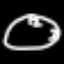
Label: clock